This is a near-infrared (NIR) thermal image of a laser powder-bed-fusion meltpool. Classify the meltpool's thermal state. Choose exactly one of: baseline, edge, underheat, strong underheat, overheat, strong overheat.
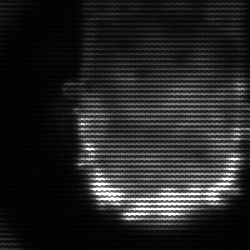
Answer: baseline